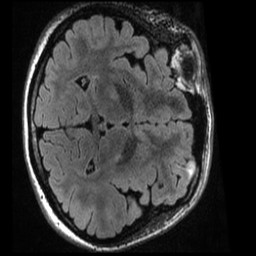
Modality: T1w
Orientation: axial
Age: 23
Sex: female